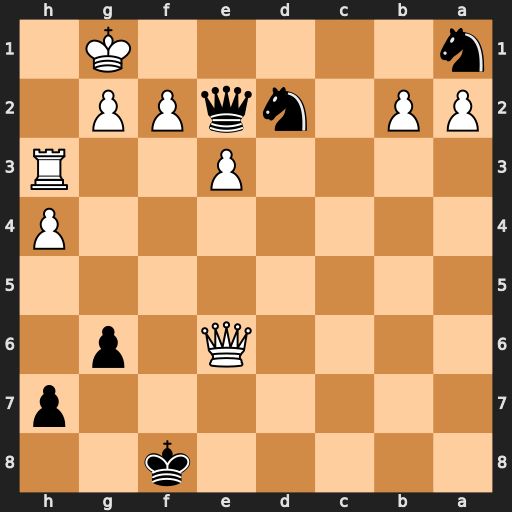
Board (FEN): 5k2/7p/4Q1p1/8/7P/4P2R/PP1nqPP1/n5K1
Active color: b
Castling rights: -
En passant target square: -
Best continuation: Qe1+ Kh2 Nf1+